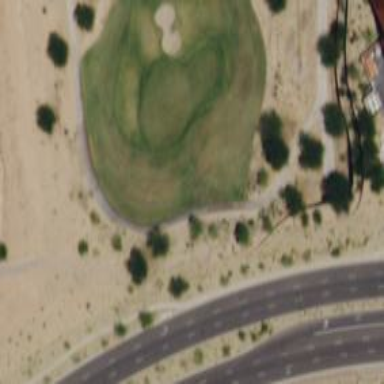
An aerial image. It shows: Service road designated as golf cart path.